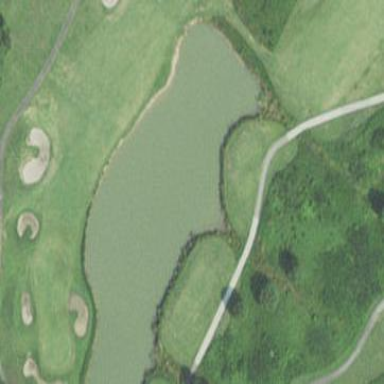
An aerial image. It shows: Water hazard in golf course. The hazard is natural water feature.